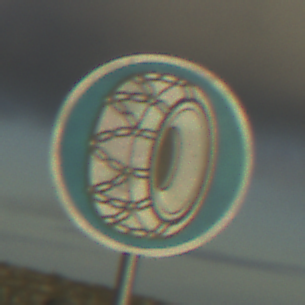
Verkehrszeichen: SchneekettenVorgeschrieben
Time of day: SunriseSunset
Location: Outdoor (Nature)
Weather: PartlyCloudy
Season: NotSpecified
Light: Natural